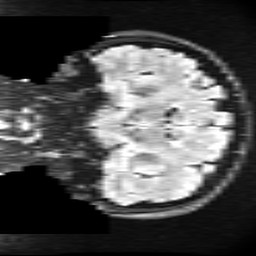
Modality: FLAIR
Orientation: coronal
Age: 29
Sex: male
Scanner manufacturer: ge
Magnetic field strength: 3 T
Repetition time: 11 s
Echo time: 0.1497 s